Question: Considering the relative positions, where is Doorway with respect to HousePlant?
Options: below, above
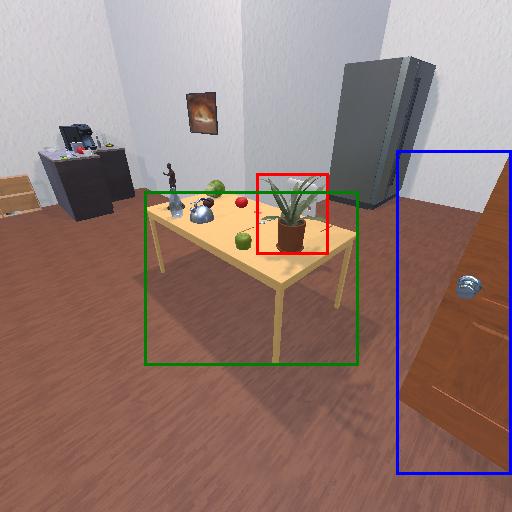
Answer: below